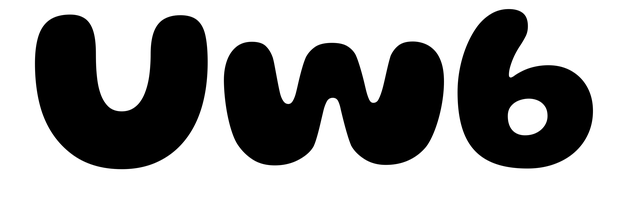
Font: Gluten_Bold